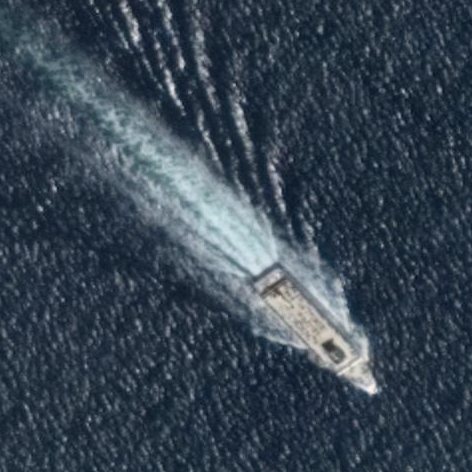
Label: civil